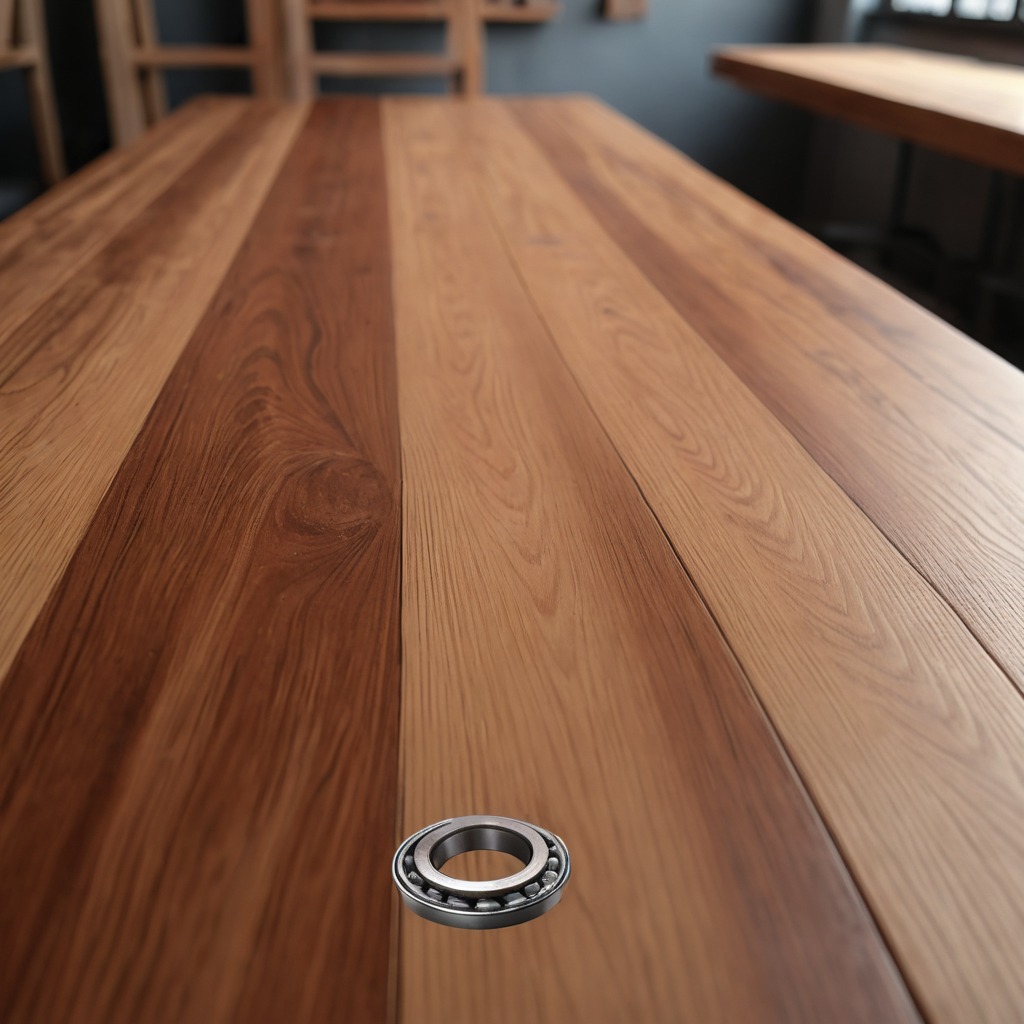
A metal ball bearing is lying on the wooden table in a carpentry studio.